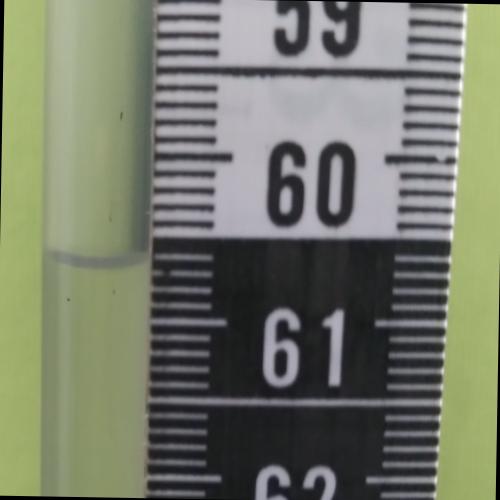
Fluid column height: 60.6 cm